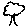
Label: tree